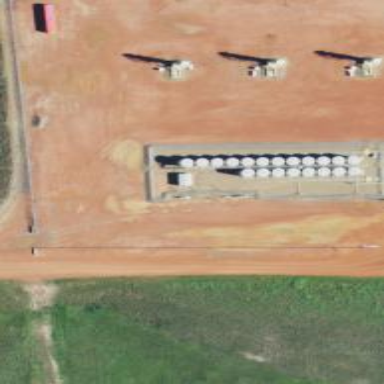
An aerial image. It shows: Storage tank with man-made structure.